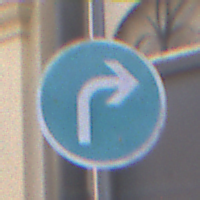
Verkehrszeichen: VorgeschriebeneFahrtrichtungRechts
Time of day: MorningAfternoon
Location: Outdoor (Urban)
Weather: PartlyCloudy
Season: NotSpecified
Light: Natural